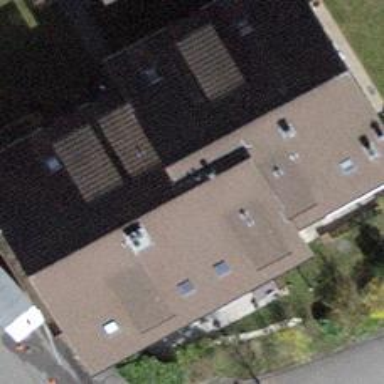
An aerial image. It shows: Building with tile roof.